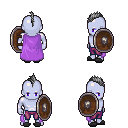
a pixel art fantasy rpg character, male body template, dark elf, purple skin, lavender cape, magenta pants, gray mohawk hairstyle, gray slippers, shield, four views (front, back, left, right), 2x2 character sprite sheet, small pixel art, hard edges, no anti-aliasing